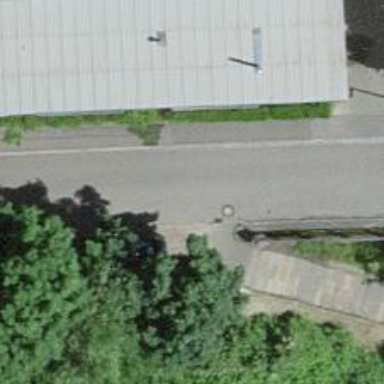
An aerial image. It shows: Road with steps.